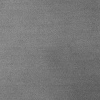
Atmospheric dust classification: dusty